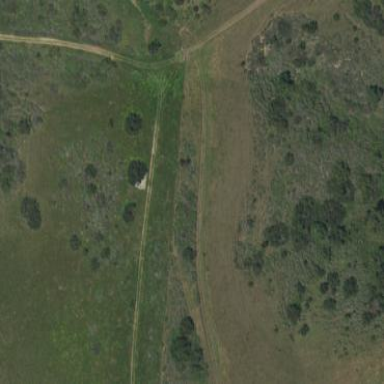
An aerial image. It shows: Grassland covered with grass.